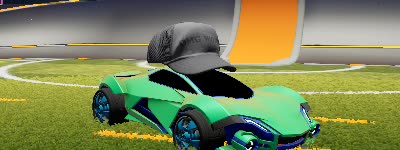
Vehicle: werewolf